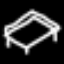
Label: bed